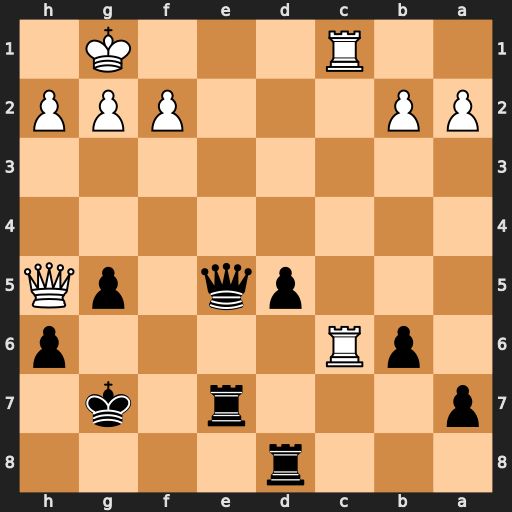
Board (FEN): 3r4/p3r1k1/1pR4p/3pq1pQ/8/8/PP3PPP/2R3K1
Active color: b
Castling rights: -
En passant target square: -
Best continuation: Qe1+ Rxe1 Rxe1#